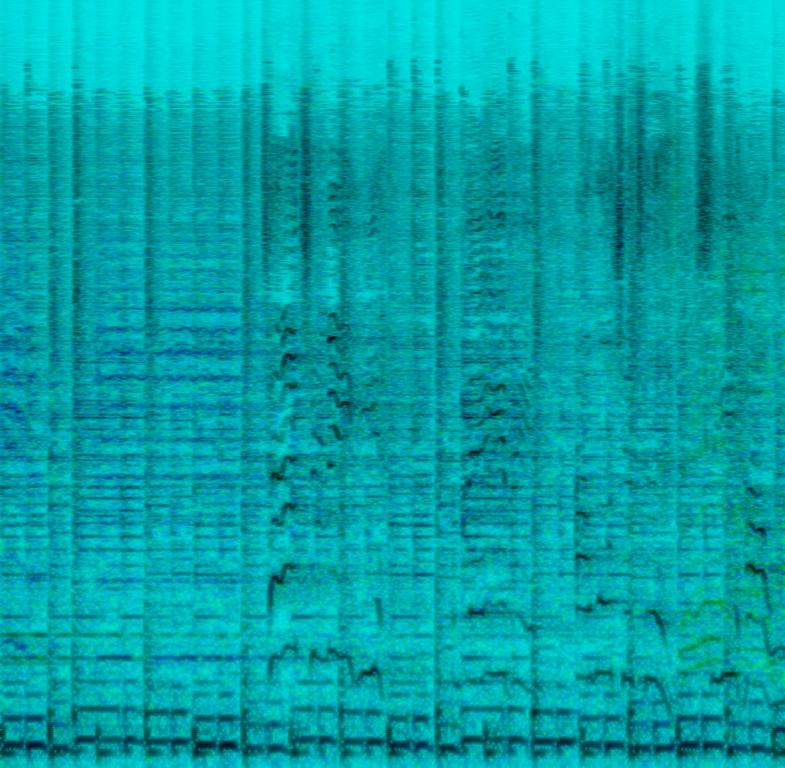
A female singer sings this passionate melody with backup singers in vocal harmony.  The song is medium tempo with a percussive bass line, groovy drumming rhythm, keyboard accompaniment and other percussive hits. The song is a retro pop love song.